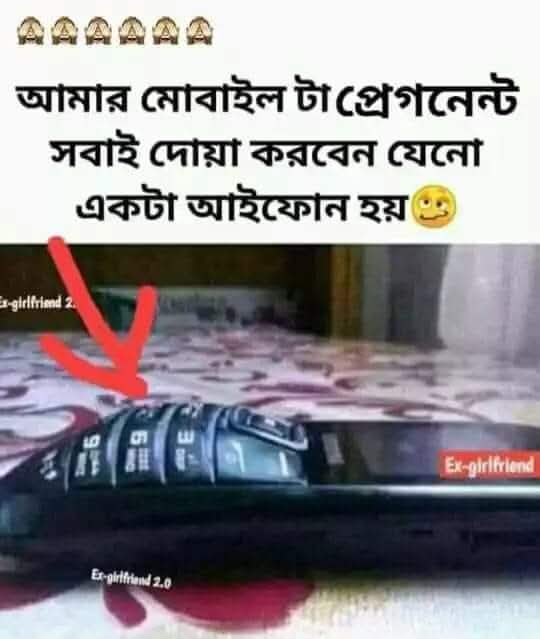
Text: আমার মোবাইল টা প্রেগনেন্ট সবাই দোয়া করবেন যেনো একটা আইফোন হয়
Label: Non Hate